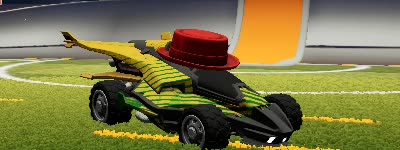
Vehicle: aftershock